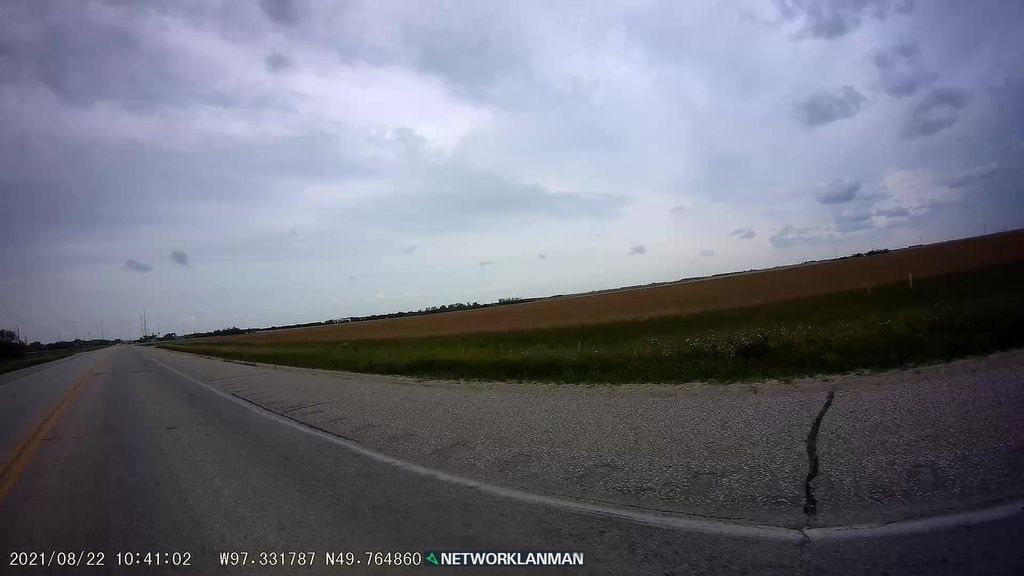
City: winnipeg